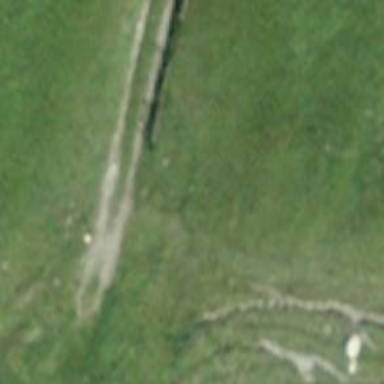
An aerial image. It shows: Path on the ground.